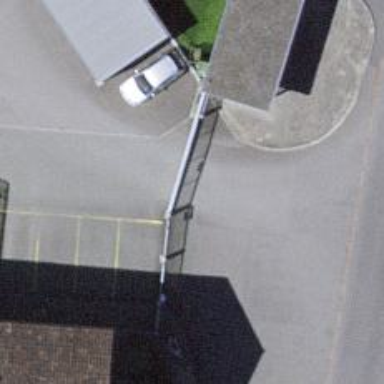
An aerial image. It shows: Gate.